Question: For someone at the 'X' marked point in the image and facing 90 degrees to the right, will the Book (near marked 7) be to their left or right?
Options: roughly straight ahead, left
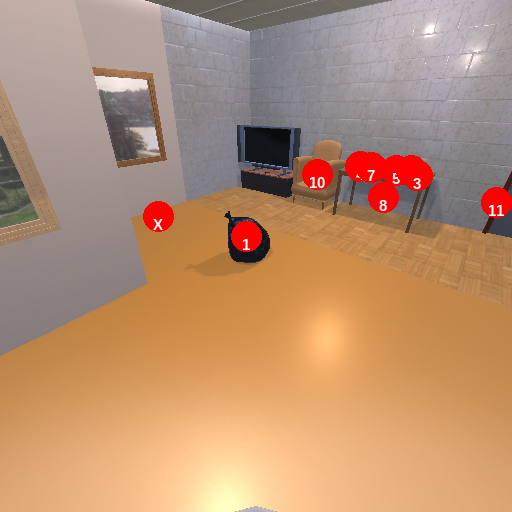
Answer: roughly straight ahead